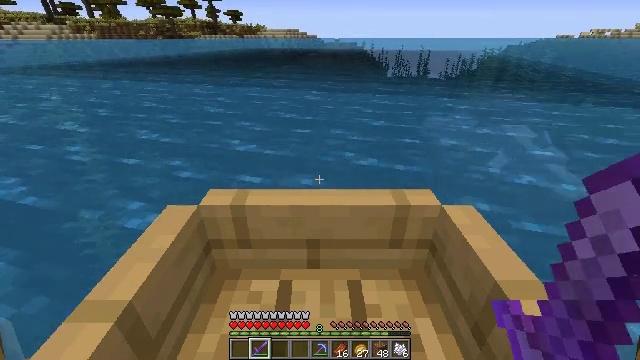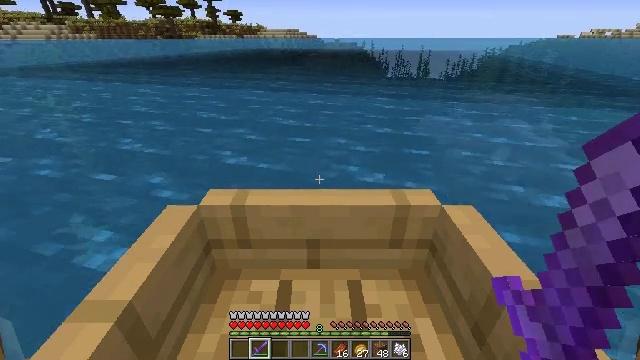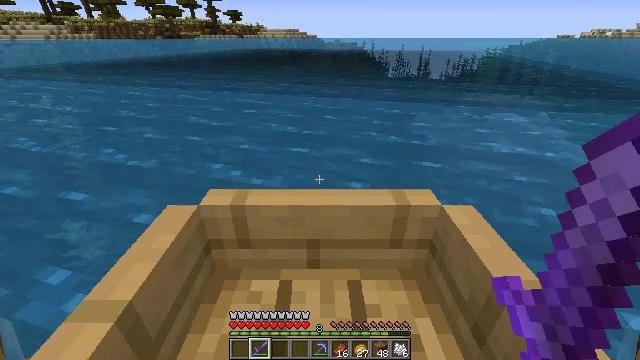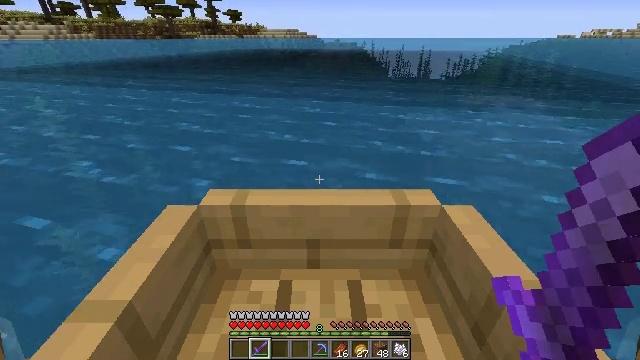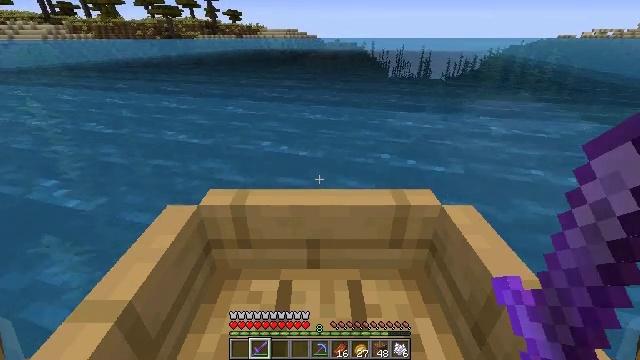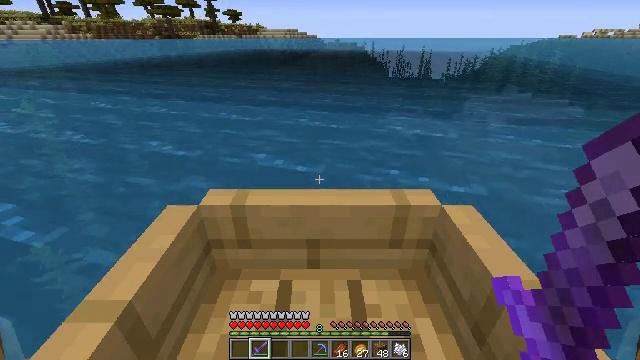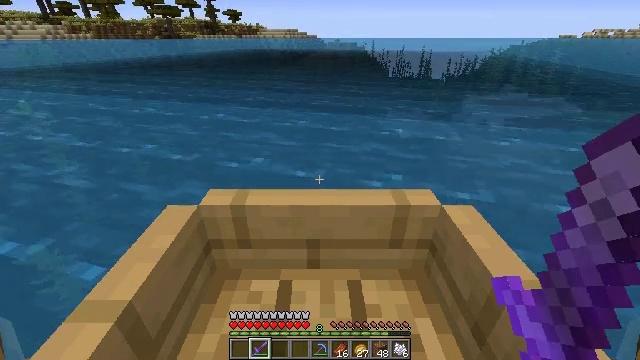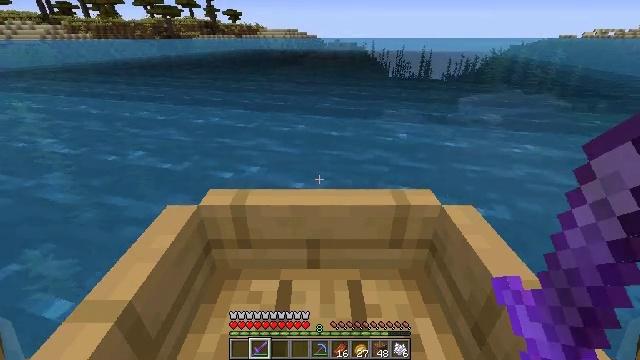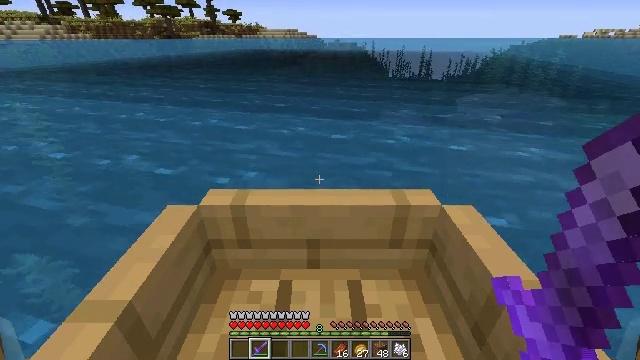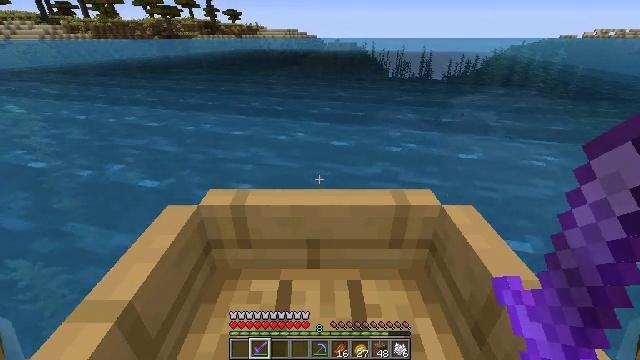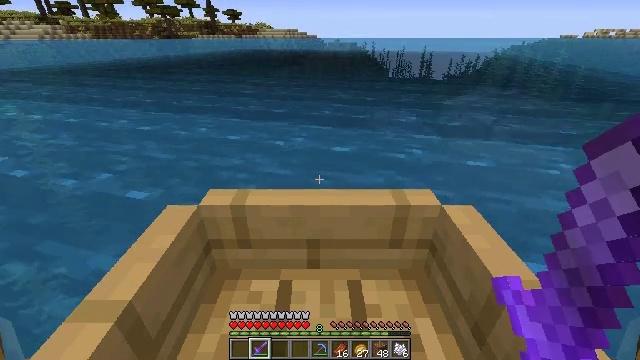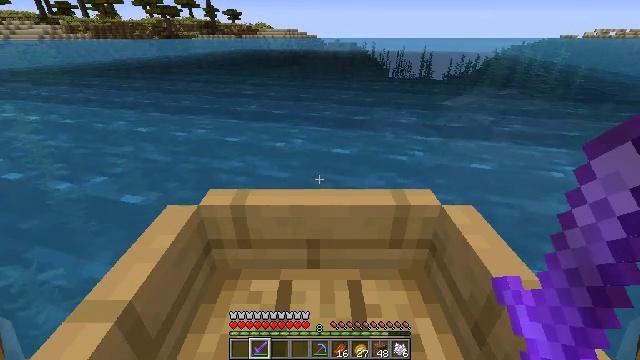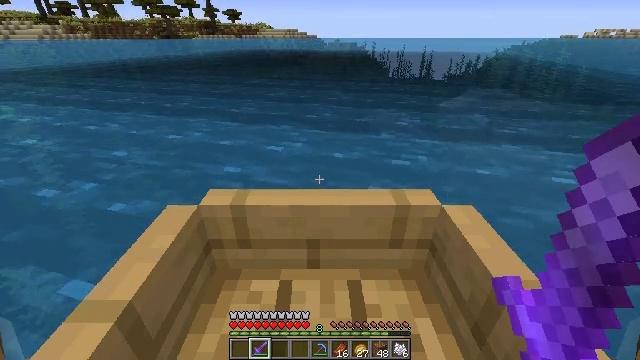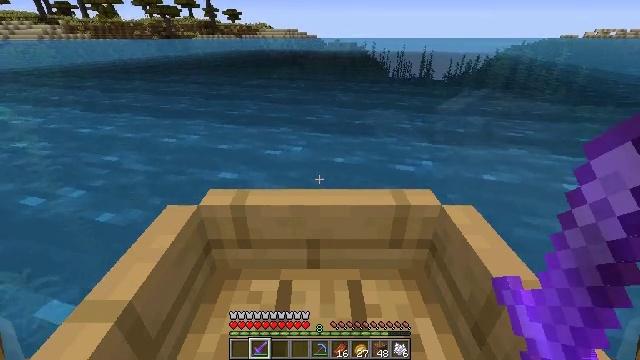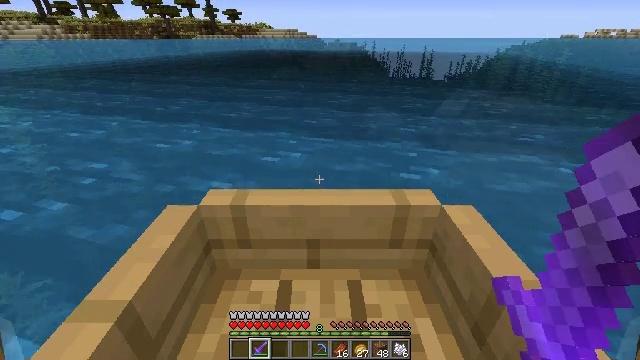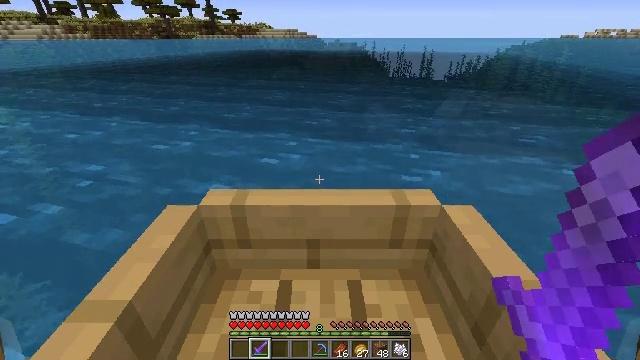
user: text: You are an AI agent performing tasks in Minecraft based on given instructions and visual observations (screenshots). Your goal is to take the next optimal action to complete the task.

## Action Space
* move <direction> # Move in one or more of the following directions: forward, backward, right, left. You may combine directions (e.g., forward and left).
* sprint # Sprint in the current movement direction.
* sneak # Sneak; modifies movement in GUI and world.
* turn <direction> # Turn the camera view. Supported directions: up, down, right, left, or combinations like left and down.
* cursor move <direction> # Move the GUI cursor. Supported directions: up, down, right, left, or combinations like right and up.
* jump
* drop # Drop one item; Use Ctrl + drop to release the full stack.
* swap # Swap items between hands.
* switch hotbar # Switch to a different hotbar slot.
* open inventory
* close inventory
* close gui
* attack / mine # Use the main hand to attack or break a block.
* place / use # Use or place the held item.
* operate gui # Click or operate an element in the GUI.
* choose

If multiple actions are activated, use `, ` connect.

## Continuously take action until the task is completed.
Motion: motion action
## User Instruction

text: Gather grass by holding the left mouse button.
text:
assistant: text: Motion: no_op
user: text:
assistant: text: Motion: no_op
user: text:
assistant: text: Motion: no_op
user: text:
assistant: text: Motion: no_op
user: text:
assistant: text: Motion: no_op
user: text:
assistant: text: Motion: no_op
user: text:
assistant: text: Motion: no_op
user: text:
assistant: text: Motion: no_op
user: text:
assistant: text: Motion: no_op
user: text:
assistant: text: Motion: no_op
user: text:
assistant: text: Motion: no_op
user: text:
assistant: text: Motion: no_op
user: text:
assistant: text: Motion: no_op
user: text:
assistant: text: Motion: no_op
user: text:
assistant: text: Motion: no_op
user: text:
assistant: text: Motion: no_op
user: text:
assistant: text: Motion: no_op
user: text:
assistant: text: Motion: no_op
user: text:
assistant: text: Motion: no_op
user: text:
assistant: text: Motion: no_op
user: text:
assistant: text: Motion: turn up
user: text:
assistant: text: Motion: turn left and up
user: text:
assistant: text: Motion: turn left and up
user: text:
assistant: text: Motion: turn left and up
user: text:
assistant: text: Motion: turn up
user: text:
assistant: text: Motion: turn up
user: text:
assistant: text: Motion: no_op
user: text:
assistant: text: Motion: no_op
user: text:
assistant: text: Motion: no_op
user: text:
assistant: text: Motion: turn left